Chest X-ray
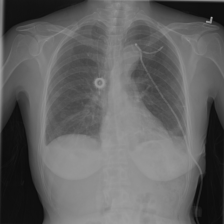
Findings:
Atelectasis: positive
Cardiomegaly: negative
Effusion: positive
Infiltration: negative
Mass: negative
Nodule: negative
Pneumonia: negative
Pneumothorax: positive
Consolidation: negative
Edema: negative
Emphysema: negative
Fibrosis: negative
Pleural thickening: negative
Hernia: negative